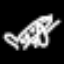
Label: airplane